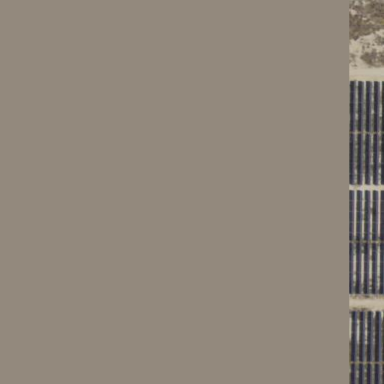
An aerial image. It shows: Solar power plant using photovoltaic technology to generate electricity.